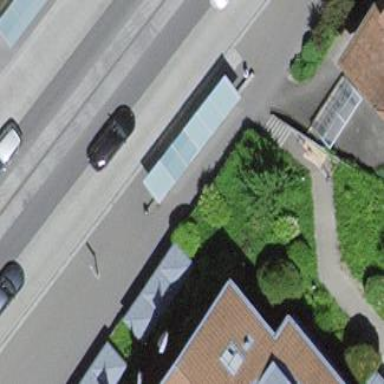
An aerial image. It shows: Public transport shelter.